Question: File which named as 'Input.txt' has following data as name, class, schoolName, marks1 and marks2 with '#' separator:
'''
Deepu#First#Meridian#95#90
Neethu#Second#Meridian#80#75
Sethu#First#DAV#75#70
Theekshana#Second#DAV#80#79
Teju#First#Sangamithra#88#63
Theekshita#Second#Sangamithra#91#90
'''
Using above file print all the details along with average using '|' separator as output.
My answer:
'''
awk 'OFS="|" { avg=0; for(i=4;i<=NF;i++){avg=($4+$5)/2;} print $1,$2,$3,$4,$5,avg}' Input.txt
'''
I tried one more command as:
'''
awk 'OFS="|" {sum=0; for(i=4;i<=NF;i++) sum+=$i; print $1,$2,$3,$4,$5,sum/(NF-2)}' Input.txt
'''
Output looks like this:
Please help me out to get the desired output.
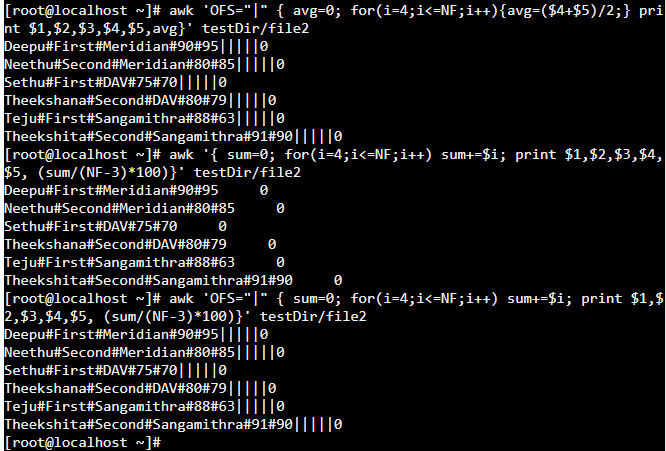
Answer: You have to set FS in the BEGIN, the below works for me
'''
awk 'BEGIN {FS="#"} {avg=0; for(i=0;i<NR;i++) avg=($4 + $5)/2.0;}{OFS="|"}{print $1,$2,$3,$4,$5,avg}'
$ awk 'BEGIN {FS="#"} {avg=0; for(i=0;i<NR;i++) avg=($4 + $5)/2.0;}{OFS="|"}{print $1,$2,$3,$4,$5,avg}' mehdi.txt
Deepu|First|Meridian|95|90|92.5
Neethu|Second|Meridian|80|75|77.5
Sethu|First|DAV|75|70|72.5
Theekshana|Second|DAV|80|79|79.5
Teju|First|Sangamithra|88|63|75.5
Theekshita|Second|Sangamithra|91|90|90.5
$
'''
Thanks @EdMorton. This can be further shortened as
'''
$ awk ' BEGIN { FS="#";OFS="|"} {$6=($4 + $5)/2.0;$0=$0;print $0 }' mehdi.txt
Deepu|First|Meridian|95|90|92.5
Neethu|Second|Meridian|80|75|77.5
Sethu|First|DAV|75|70|72.5
Theekshana|Second|DAV|80|79|79.5
Teju|First|Sangamithra|88|63|75.5
Theekshita|Second|Sangamithra|91|90|90.5
$
'''